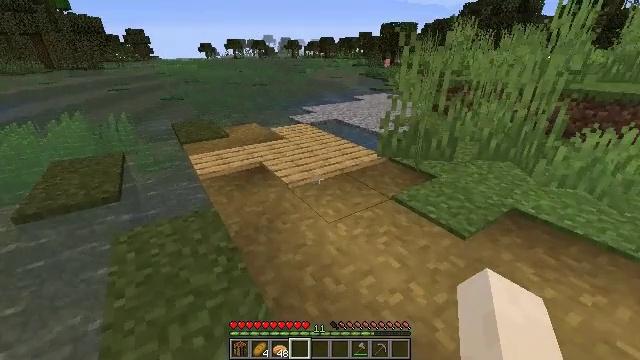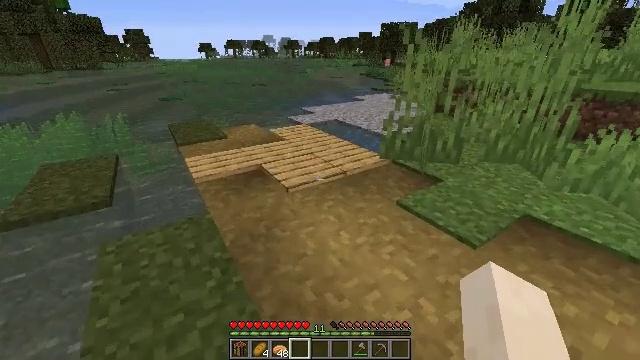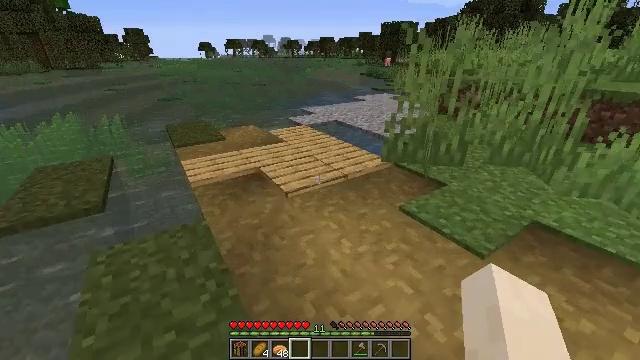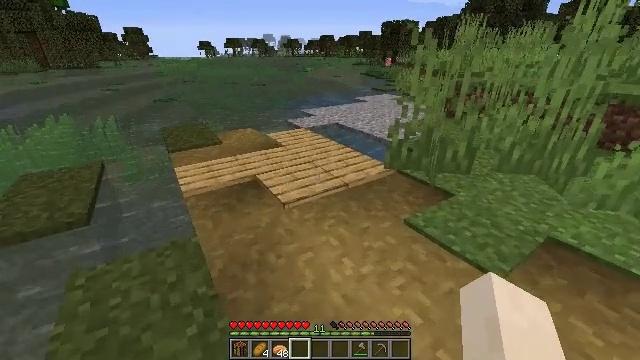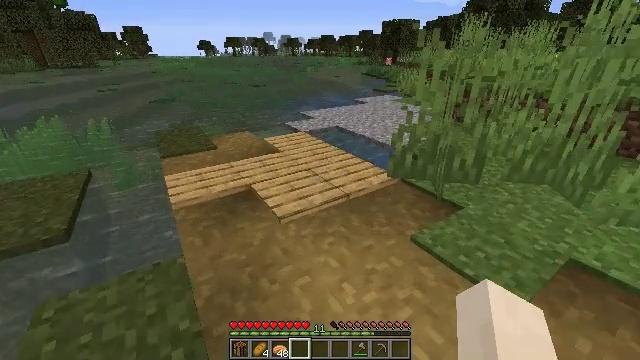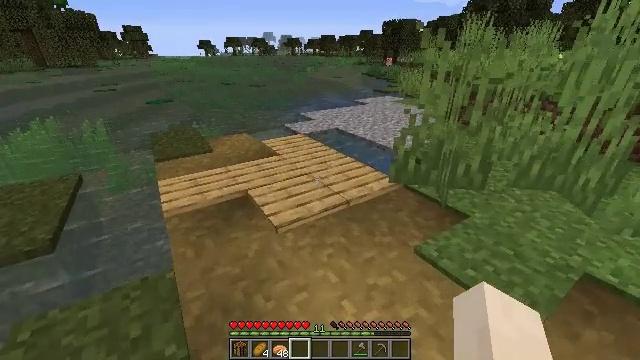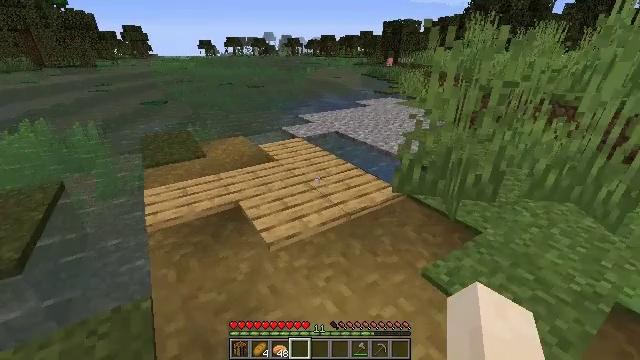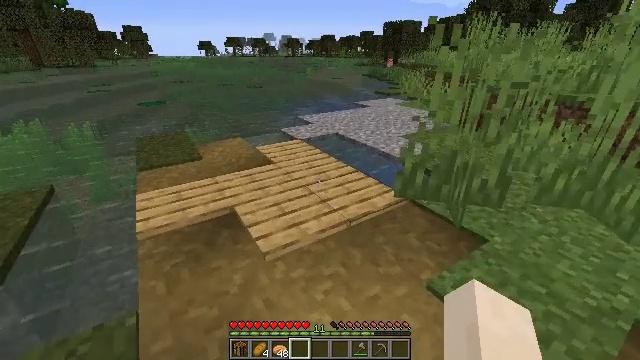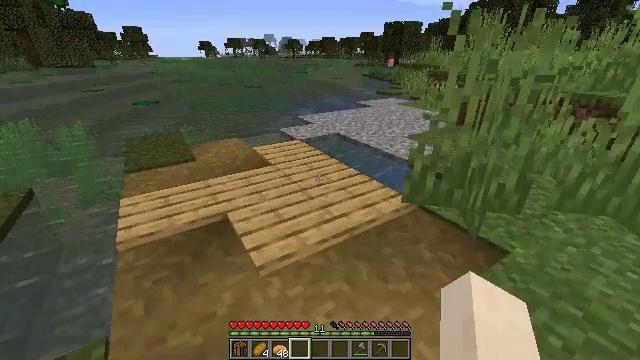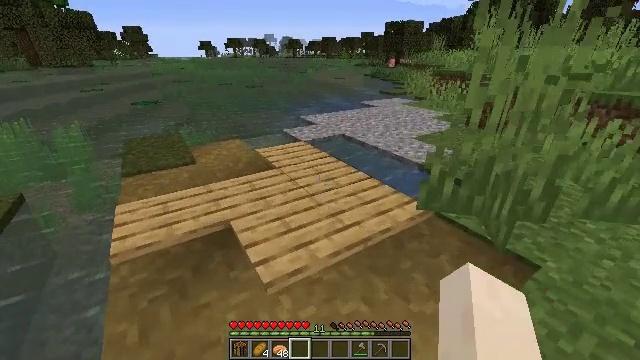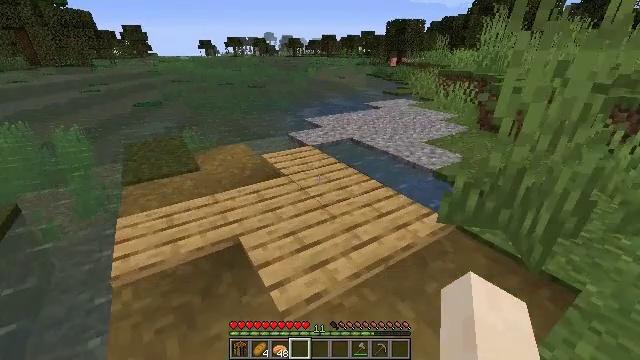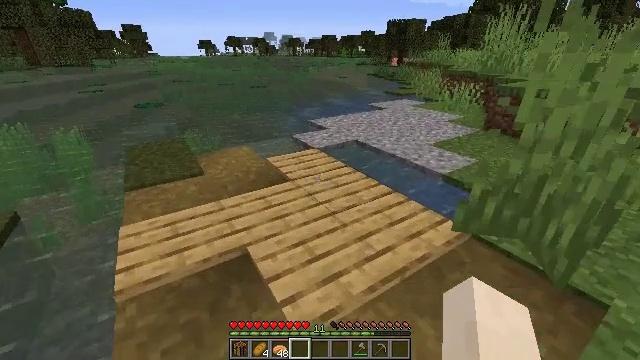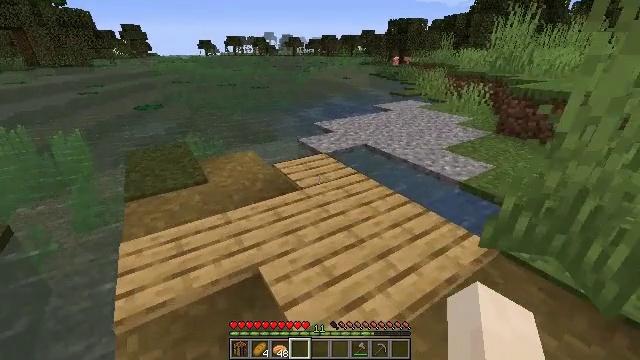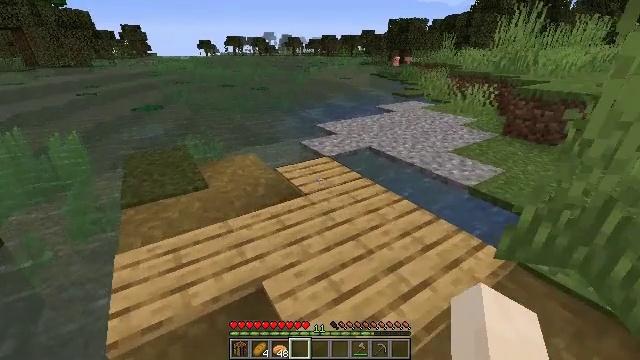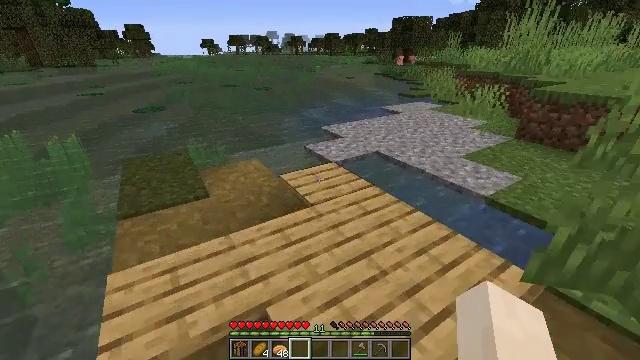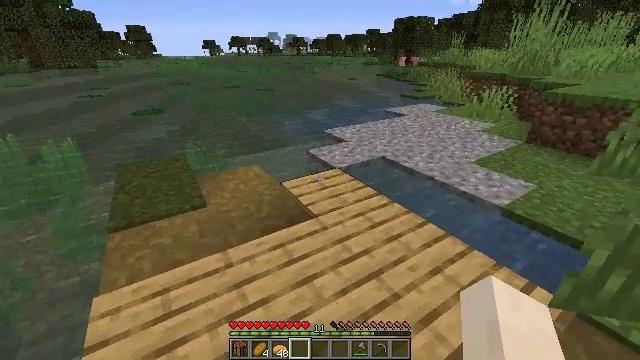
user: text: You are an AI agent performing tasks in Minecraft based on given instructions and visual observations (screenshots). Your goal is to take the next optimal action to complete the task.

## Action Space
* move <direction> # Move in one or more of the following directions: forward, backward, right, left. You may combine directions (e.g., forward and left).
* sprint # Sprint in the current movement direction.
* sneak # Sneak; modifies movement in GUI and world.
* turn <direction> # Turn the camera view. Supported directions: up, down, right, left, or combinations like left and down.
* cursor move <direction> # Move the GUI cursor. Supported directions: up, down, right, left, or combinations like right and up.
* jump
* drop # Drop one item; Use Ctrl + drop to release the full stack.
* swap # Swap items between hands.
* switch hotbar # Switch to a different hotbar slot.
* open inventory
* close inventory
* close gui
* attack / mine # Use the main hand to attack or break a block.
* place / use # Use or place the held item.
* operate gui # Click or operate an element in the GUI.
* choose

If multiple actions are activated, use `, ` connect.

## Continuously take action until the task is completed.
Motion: motion action
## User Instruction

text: Gather clay blocks.
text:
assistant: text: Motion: move forward
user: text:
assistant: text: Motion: move forward
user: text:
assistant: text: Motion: move forward
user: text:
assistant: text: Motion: move forward
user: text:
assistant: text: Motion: move forward
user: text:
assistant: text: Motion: move forward
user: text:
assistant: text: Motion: move forward
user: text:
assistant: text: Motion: move forward and move left
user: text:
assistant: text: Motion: move forward and move left
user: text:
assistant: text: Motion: move forward and move left
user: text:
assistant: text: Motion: move forward and move left
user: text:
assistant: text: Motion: move forward
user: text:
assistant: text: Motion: move forward
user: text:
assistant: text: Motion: move forward
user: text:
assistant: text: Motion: move forward
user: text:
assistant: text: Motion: move forward
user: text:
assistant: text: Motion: move forward
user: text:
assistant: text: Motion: move forward
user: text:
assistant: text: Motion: move forward
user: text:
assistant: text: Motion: move forward
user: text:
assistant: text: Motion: move forward
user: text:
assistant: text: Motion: move forward
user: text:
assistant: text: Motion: move forward
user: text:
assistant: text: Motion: move forward
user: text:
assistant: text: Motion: move forward
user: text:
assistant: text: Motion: move forward
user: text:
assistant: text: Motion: move forward
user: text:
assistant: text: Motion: move forward and move right
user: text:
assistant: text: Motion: move forward and move right
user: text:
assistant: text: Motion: move forward and move right, turn left